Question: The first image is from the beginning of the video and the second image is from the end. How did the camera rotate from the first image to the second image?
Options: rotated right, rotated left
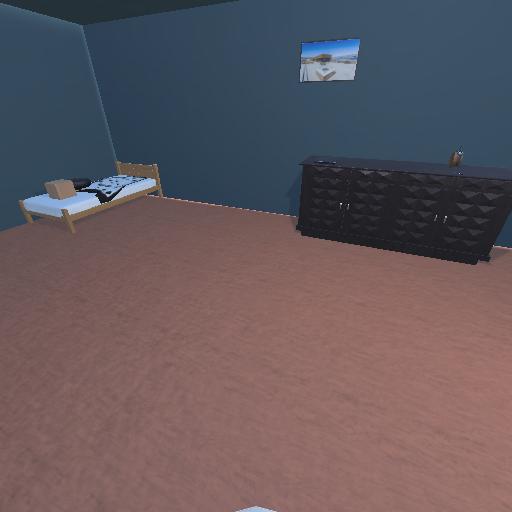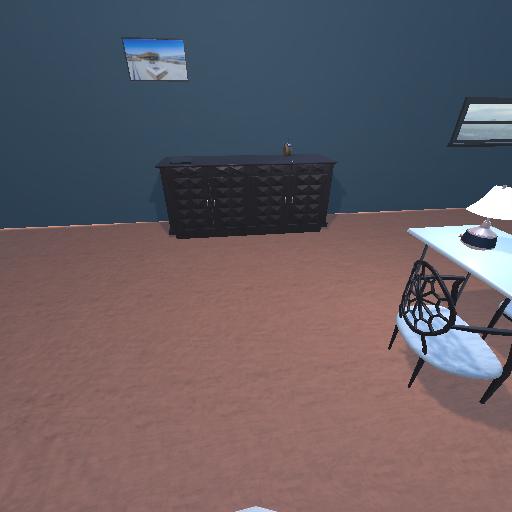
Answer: rotated right